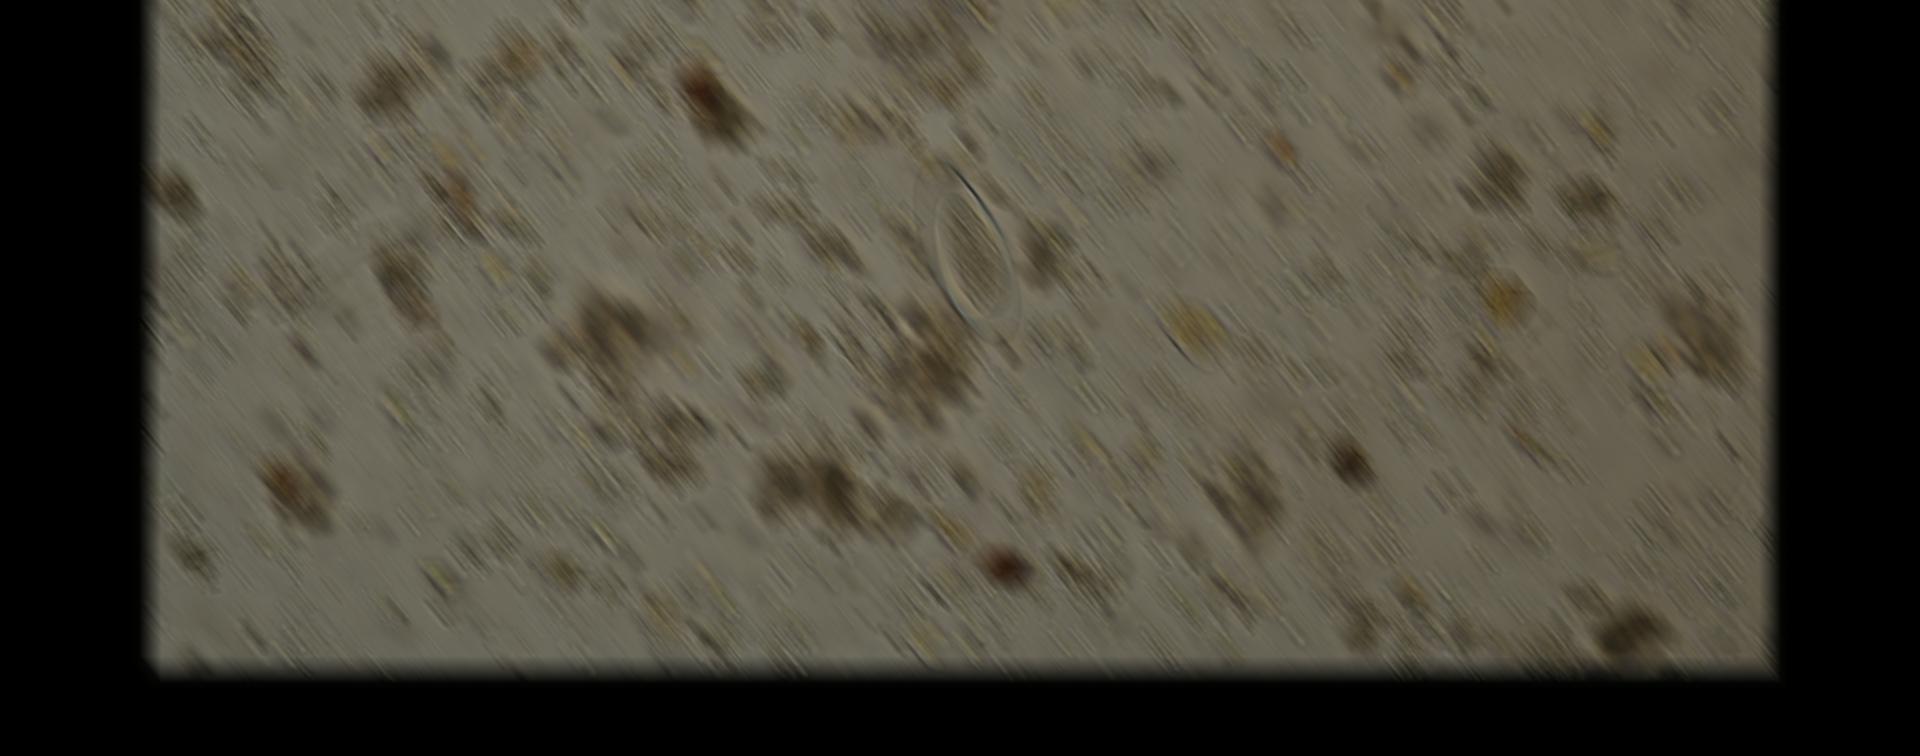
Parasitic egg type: Enterobius vermicularis